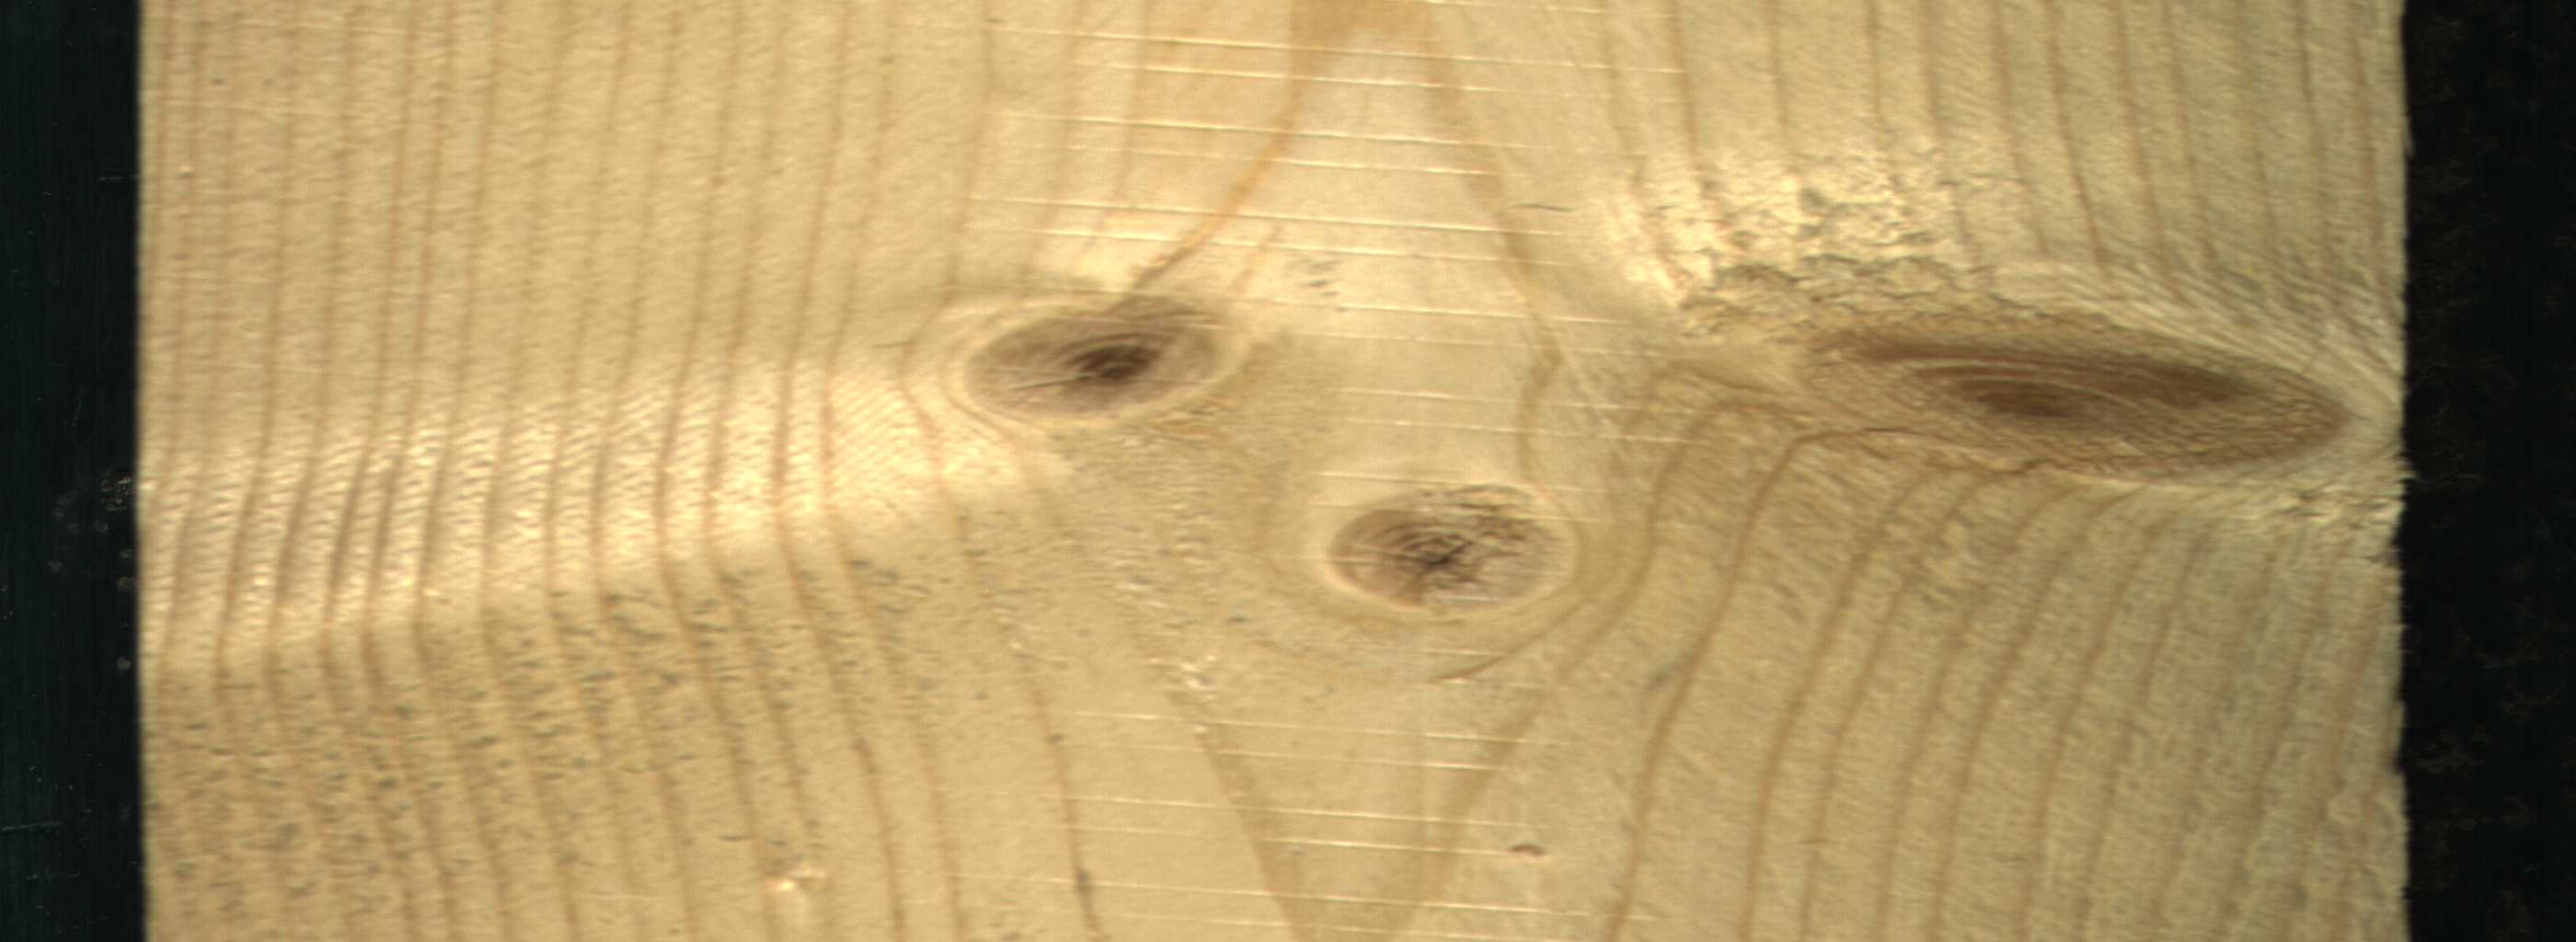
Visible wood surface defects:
knot_with_crack
knot_with_crack
Live_Knot
Live_Knot